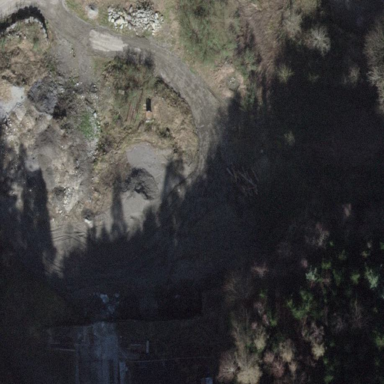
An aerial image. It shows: Quarry area.